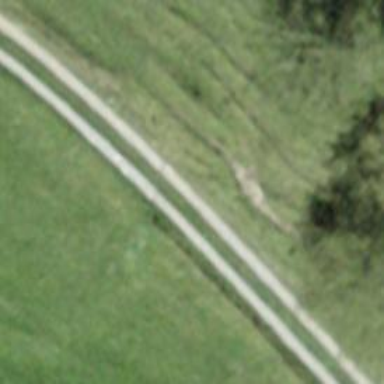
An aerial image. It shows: Track with grade 3 surface.